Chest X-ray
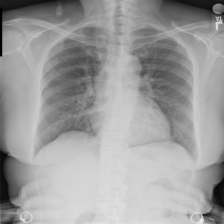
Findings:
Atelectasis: negative
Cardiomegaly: negative
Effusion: negative
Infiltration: negative
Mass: negative
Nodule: negative
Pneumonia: negative
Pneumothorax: negative
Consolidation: negative
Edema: negative
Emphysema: negative
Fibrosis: negative
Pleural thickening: negative
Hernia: negative